Question: I want to create a mx:DataGrid component in flex which should like following image:

I am able to add borders in headers and also able to set header color as white but i am not able to draw the divider line between the rows of the data grid.
here is the code which i am using:
'''
<mx:DataGrid id="dg" width="100%" height="100%" dataProvider="{arrDg}" draggableColumns="false"
resizableColumns="false" rowCount="{arrDg.length}" selectable="false" headerColors="[white, white]"
sortableColumns="false" variableRowHeight="true" verticalScrollPolicy="off"
borderColor="0x000000" borderSides="">
<mx:columns>
<mx:DataGridColumn backgroundColor="0xFFFFFF" color="0x000000" dataField="asdf"
headerText="asdf"
textAlign="center" />
<mx:DataGridColumn backgroundColor="0xFFFFFF" color="0x000000" dataField="rteyre"
headerText="rteyre"
headerWordWrap="true" textAlign="center" wordWrap="true"/>
<mx:DataGridColumn backgroundColor="0xFFFFFF" color="0x000000" dataField="xcv"
headerText="xcv" textAlign="center"/>
<mx:DataGridColumn backgroundColor="0xFFFFFF" color="0x000000" dataField="hgj"
headerText="hgj"
headerWordWrap="true" textAlign="center" wordWrap="true"/>
<mx:DataGridColumn backgroundColor="0xFFFFFF" color="0x000000" dataField="yuio"
headerText="yuio" textAlign="center"/>
</mx:columns>
</mx:DataGrid>
'''
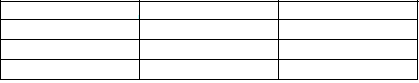
Answer: Please look at <URL> add the properties horizontalGridLines="false|true" and verticalGridLines="false|true"
Adding it as an answer. thanks